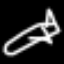
Label: airplane